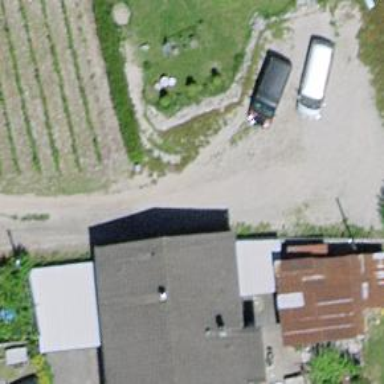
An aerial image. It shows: Alley classified as service road.